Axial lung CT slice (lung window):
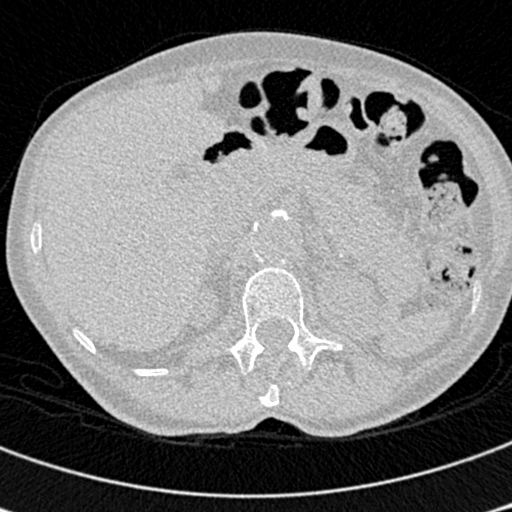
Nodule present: no